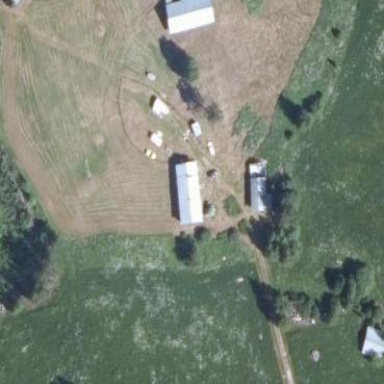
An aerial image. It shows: Farmyard area.